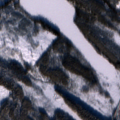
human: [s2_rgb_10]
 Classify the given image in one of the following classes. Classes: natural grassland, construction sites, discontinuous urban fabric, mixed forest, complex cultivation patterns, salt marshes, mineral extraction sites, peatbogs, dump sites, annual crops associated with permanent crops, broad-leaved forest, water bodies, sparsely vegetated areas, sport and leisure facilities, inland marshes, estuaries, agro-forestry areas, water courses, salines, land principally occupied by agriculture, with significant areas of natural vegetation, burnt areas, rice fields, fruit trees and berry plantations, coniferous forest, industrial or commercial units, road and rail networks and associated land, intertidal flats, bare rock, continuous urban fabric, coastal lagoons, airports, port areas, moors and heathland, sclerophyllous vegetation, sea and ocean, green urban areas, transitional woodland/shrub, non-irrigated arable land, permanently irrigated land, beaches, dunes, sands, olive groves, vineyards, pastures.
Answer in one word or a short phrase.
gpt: coniferous forest, transitional woodland/shrub, water bodies